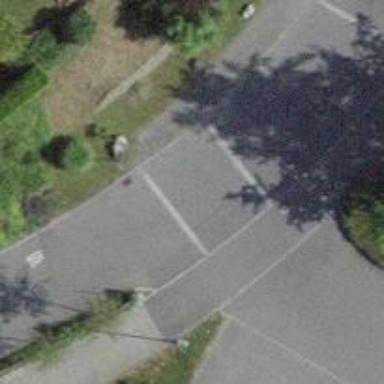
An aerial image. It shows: Kerb serving as barrier.